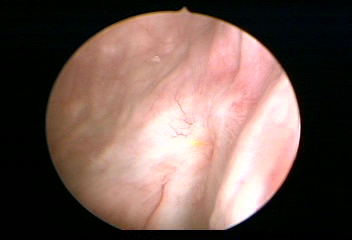
Modality: WLC
Class: Normal mucosa
Bladder cancer association: No